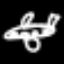
Label: airplane